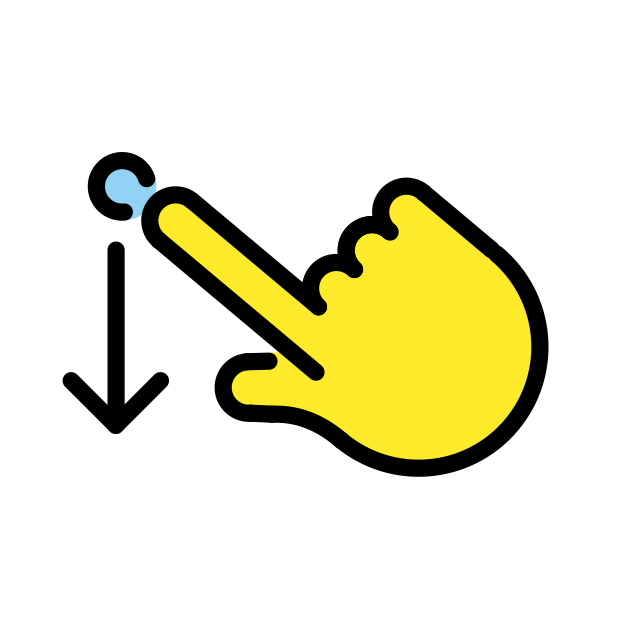
swipe down